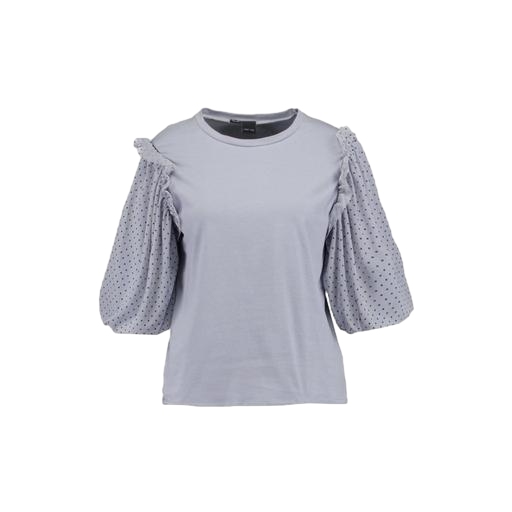
blue women's ruffle t-shirt, gray ruffle-trimmed shirt, blue t-shirt only macy, white background